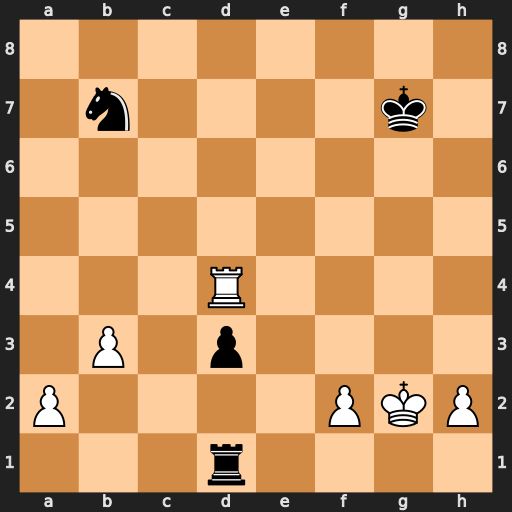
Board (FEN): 8/1n4k1/8/8/3R4/1P1p4/P4PKP/3r4
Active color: w
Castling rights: -
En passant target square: -
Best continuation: Rd7+ Kf6 Rxb7 Ke6 Rb8 Kd5 Rd8+